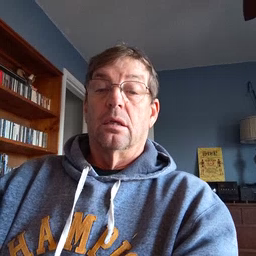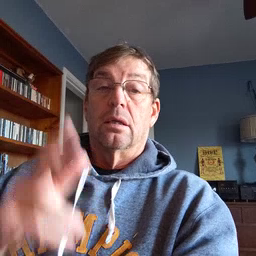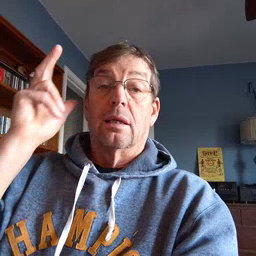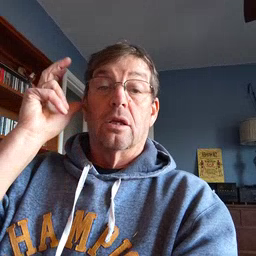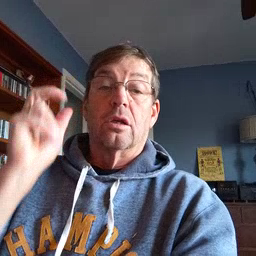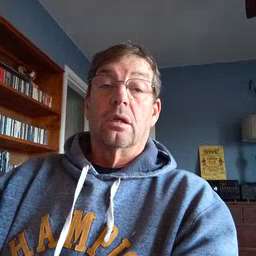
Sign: hear